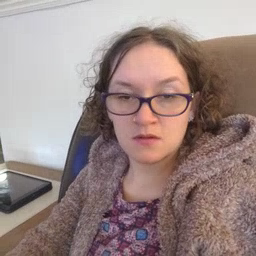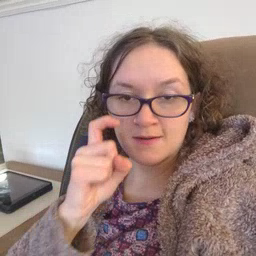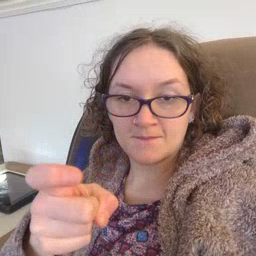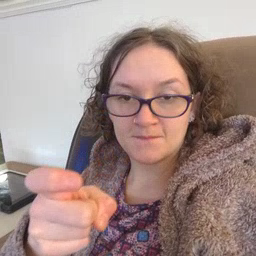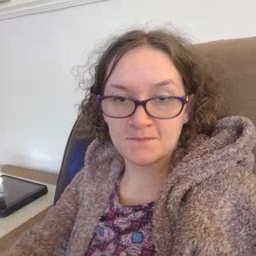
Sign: gift